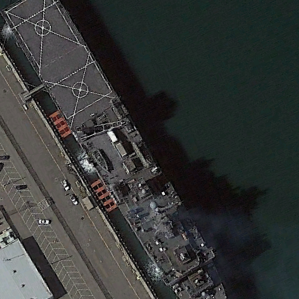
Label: combat